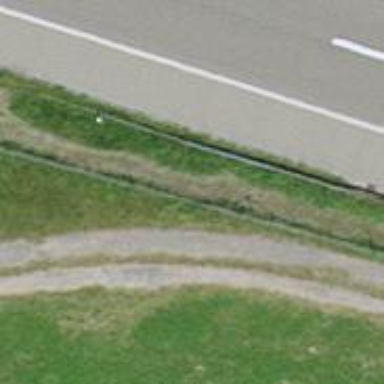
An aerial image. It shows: Track with compacted grade3 surface.